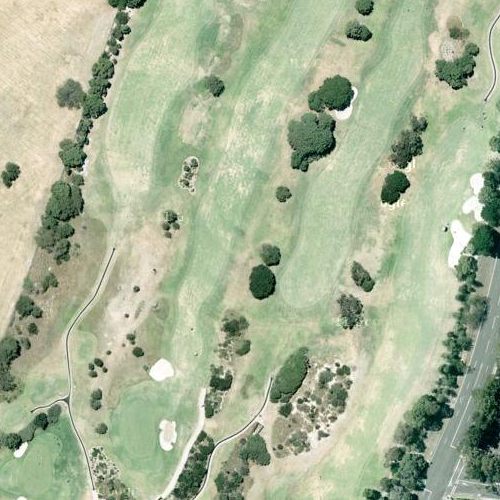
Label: sydney